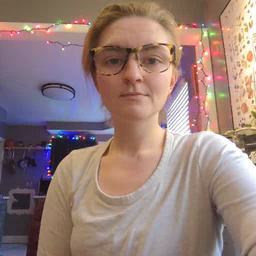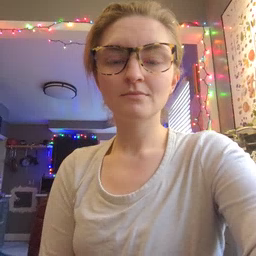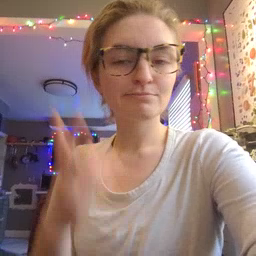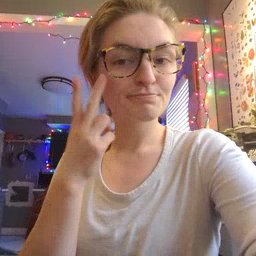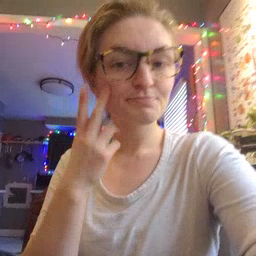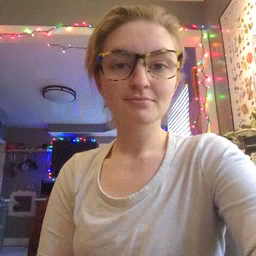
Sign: see